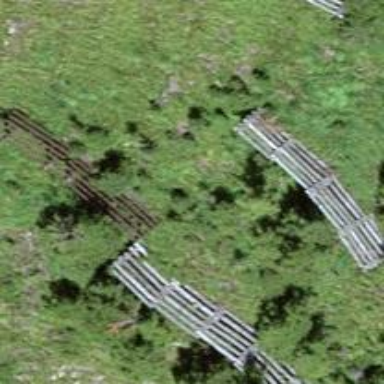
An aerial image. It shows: Man-made structure for avalanche protection.